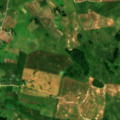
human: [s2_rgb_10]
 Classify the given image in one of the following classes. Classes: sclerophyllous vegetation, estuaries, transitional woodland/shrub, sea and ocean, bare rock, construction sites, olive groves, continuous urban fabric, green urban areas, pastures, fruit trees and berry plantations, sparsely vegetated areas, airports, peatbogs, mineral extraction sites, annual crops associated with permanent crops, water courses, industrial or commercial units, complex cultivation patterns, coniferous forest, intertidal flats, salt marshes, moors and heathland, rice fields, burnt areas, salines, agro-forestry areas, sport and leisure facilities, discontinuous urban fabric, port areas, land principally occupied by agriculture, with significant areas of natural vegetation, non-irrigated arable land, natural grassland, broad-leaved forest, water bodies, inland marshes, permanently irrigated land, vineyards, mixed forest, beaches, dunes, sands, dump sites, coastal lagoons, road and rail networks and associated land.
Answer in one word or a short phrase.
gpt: non-irrigated arable land, pastures, complex cultivation patterns, land principally occupied by agriculture, with significant areas of natural vegetation